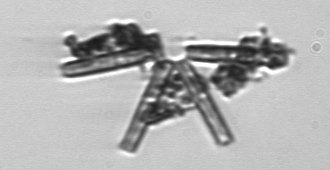
Label: Thalassionema